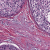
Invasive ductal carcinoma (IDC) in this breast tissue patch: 0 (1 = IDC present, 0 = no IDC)